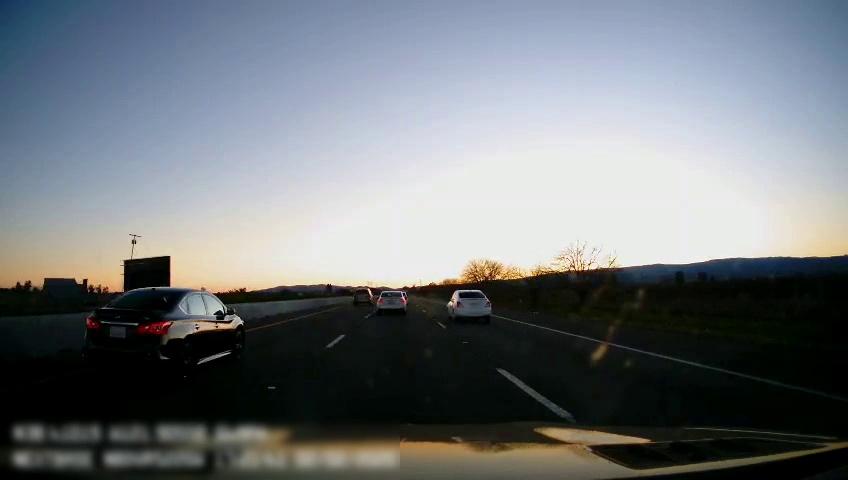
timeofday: Day
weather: Sunny
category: Drivable Space
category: Vehicles | Car
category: Vehicles | Car
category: Vehicles | SUV
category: Vehicles | Car
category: Lanes | Current Lane
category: Lanes | Current Lane
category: Lanes | Alternate Lane
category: Lanes | Alternate Lane